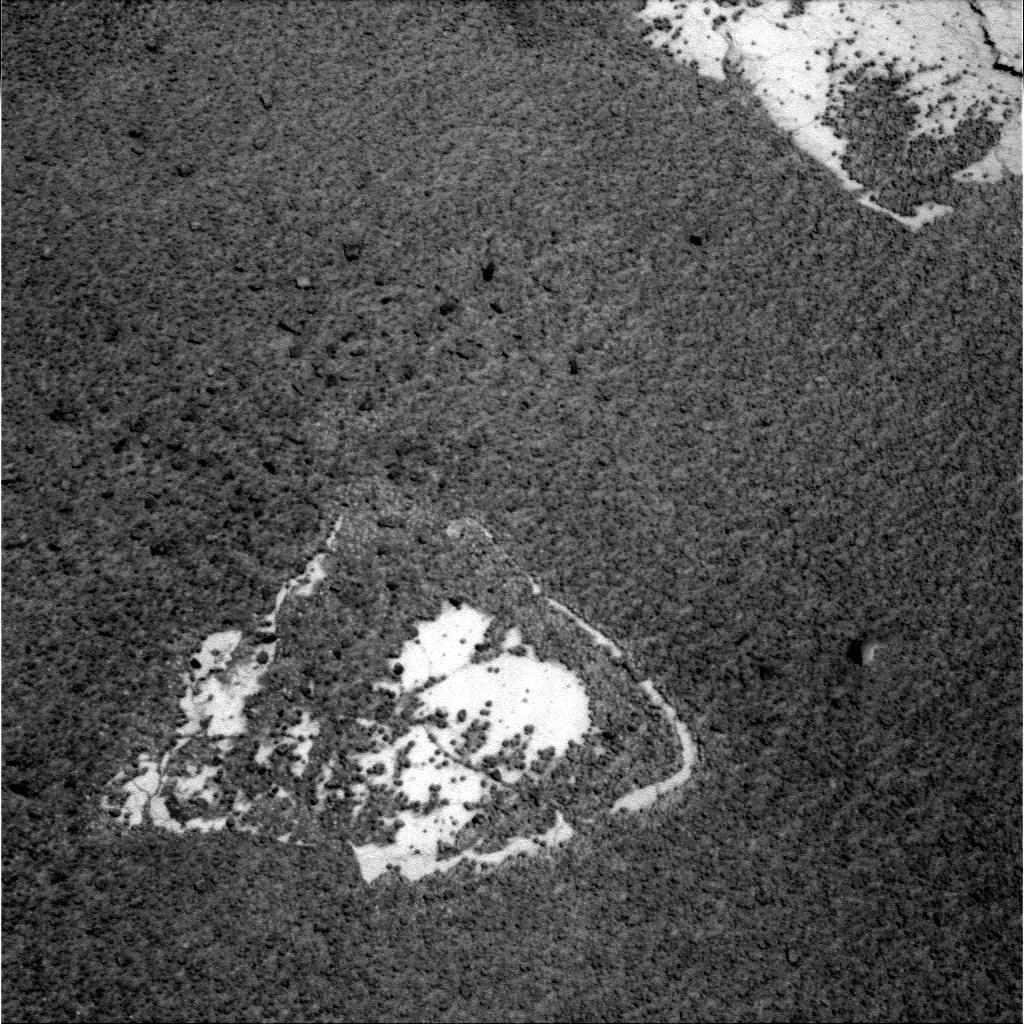
Terrain classes present: Bedrock, Gravel / Sand / Soil